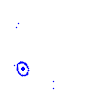
Particle: proton